Question: Now that I got my Ajax call to post the email, I'm still struggling trying to retrieve it, validate it, and insert it to my database.
Here is what I've got :
---
# Controller
'''
public function postSubscribe() {
if(Request::ajax()) {
$data = Input::all();
}
dd(json_decode($data));
// Validation
$validator = Validator::make( Input::only('subscribe_email'),
array(
'subscribe_email' => 'email|unique:subscribes,email',
)
);
if ($validator->fails()) {
return Redirect::to('/#footer')
->with('subscribe_error','This email is already subscribed to us.')
->withErrors($validator)->withInput();
}else{
$subscribe = new Subscribe;
$subscribe->email = Input::get('subscribe_email');
$subscribe->save();
return Redirect::to('/thank-you');
}
}
'''
---
# Route
'Route::post('/subscribe','SubscribeController@postSubscribe');'
Since that a post request, I don't where can I see my 'dd(json_decode($data));' ? Am I doing it right ? Please correct me.
---
# Form
'''
{!! Form::open(array('url' => '/subscribe', 'class' => 'subscribe-form', 'role' =>'form')) !!}
<div class="form-group col-lg-7 col-md-8 col-sm-8 col-lg-offset-1">
<label class="sr-only" for="mce-EMAIL">Email address</label>
<input type="email" name="subscribe_email" class="form-control" id="mce-EMAIL" placeholder="Enter email" required>
<!-- real people should not fill this in and expect good things - do not remove this or risk form bot signups-->
<div style="position: absolute; left: -5000px;"><input type="text" name="b_168a366a98d3248fbc35c0b67_73d49e0d23" value=""></div>
</div>
<div class="form-group col-lg-3 col-md-4 col-sm-4">
<button type="button" name="subscribe" class="btn btn-primary btn-block" id="subscribe">Subscribe</button>
</div>
{!! Form::close() !!}
'''
---
# Ajax
'''
<script type="text/javascript">
$(document).ready(function(){
$('#subscribe').click(function(e){
e.preventDefault();
$.ajax({
url: '/subscribe',
type: "post",
data: {'subscribe_email':$('input[name=subscribe_email]').val(), '_token': $('input[name=_token]').val()},
dataType: 'JSON',
success: function (data) {
console.log(data);
} // this is good
});
});
});
</script>
'''
---
# Posting data successfully

---
# Questions
How do I debug something like that on my own in the future ?
What is the most practical way to retrieve data from Ajax call in PHP Laravel ?
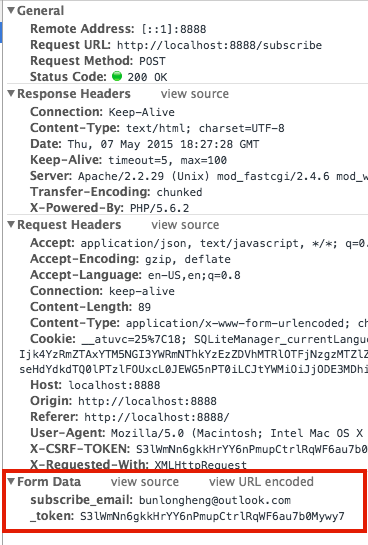
Answer: thanks to @Pawel Bieszczad
change : 'dd(json_decode($data));'
to : 'dd(json_encode($data));'
---
and open up > >
Now I see my response as expected.
'"{"subscribe_email":"bheng@outlook.com","_token":"S3lWmNn6gkkHrYY6nPmupCtrlRqWF6au7b0Mywy7"}"'